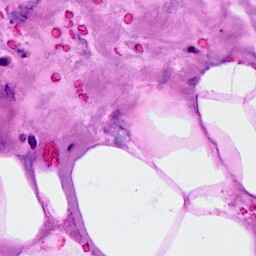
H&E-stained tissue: Breast